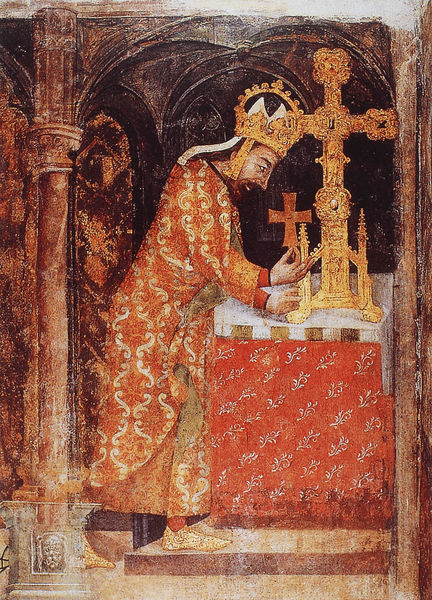
Titel: Fresko mit Karl IV.
Standort: Niederkreibitz, Burg Karlstein, Marienkapelle (EU - Tschechische Republik)
Schlagwörter: gemälde, hand, mann, umhang, säule, säulen, tisch, rot, malerei, muster, ornament, gesicht, sockel, bild, hände, kirche, geistlicher, gold, mantel, gotik, krone, schuhe, kuppel, bischof, könig, wandgemälde, stufe, stola, bögen, gewölbe, fuss, kreuz, altar, kreuze, priester, religiös, fresko, schrein, orthodox, altartuch, fesko, bild bildnis gemälde kreuz